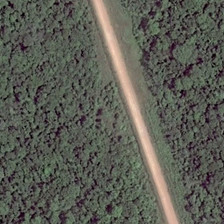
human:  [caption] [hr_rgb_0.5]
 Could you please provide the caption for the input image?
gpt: many green trees are in two sides of a khaki road .

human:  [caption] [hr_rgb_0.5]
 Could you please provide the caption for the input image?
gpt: many green trees are in two sides of a khaki road .

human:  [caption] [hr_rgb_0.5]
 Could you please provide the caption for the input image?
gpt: many green trees are in two sides of a khaki road .

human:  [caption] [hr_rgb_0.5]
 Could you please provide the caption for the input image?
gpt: many green trees are in two sides of a khaki road .

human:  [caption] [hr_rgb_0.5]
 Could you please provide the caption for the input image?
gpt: many green trees are in two sides of a khaki road .